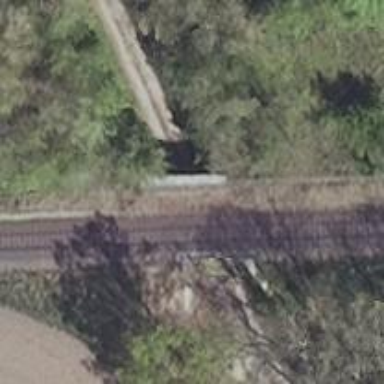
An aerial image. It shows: Track road with grade3 tracktype passing through tunnel.